Interaction volume radius: 5 \u00c5
Interaction volume height: 40 \u00c5
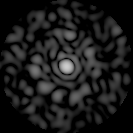
Disorder parameter: 0.8547